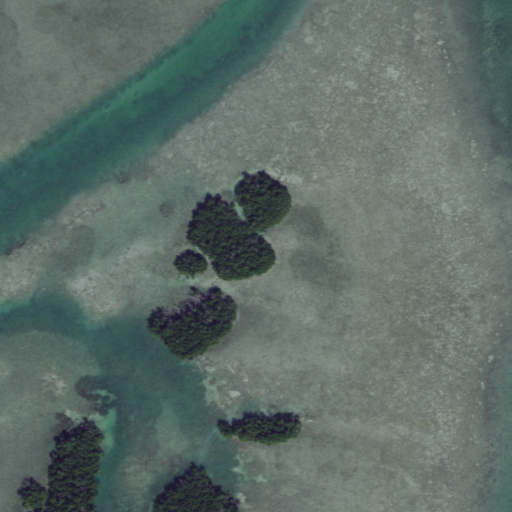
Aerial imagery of island in Florida named East Harbor Keys containing open water and herbaceous wetlands